Interaction volume radius: 10 \u00c5
Interaction volume height: 20 \u00c5
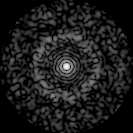
Disorder parameter: 0.8392